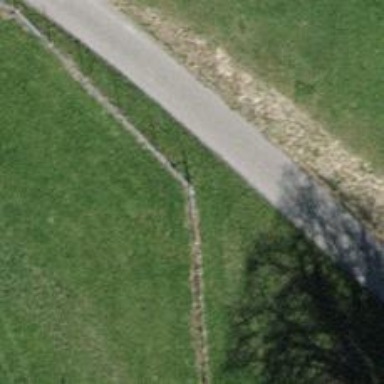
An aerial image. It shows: Fence is in the image.